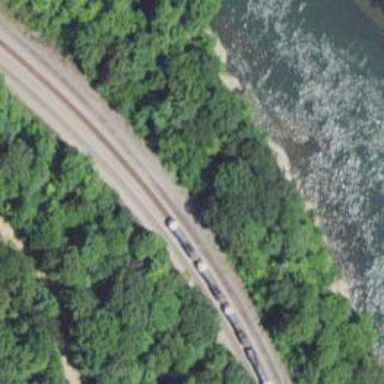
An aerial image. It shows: Railway track.